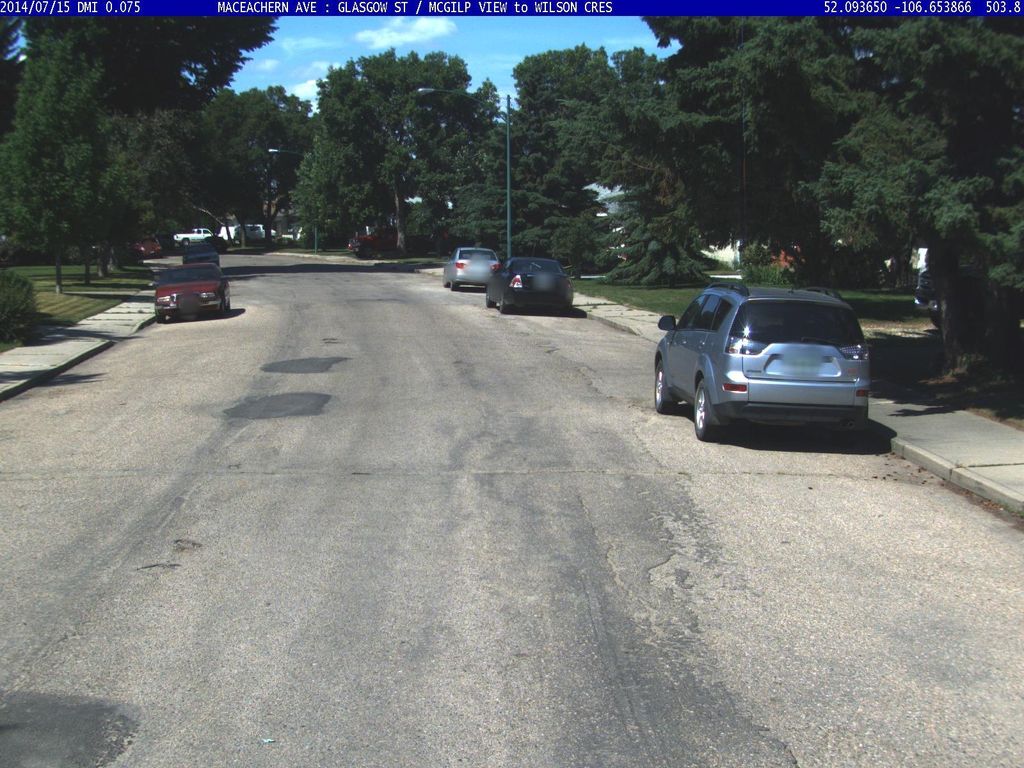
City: saskatoon